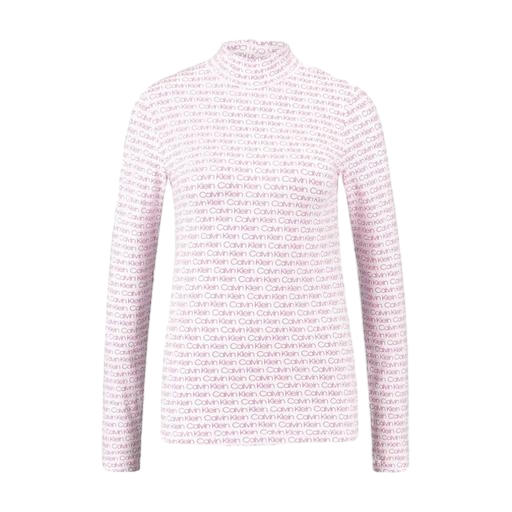
pink long-sleeve t-shirt, pink polo-neck top, long-sleeve tee, white background